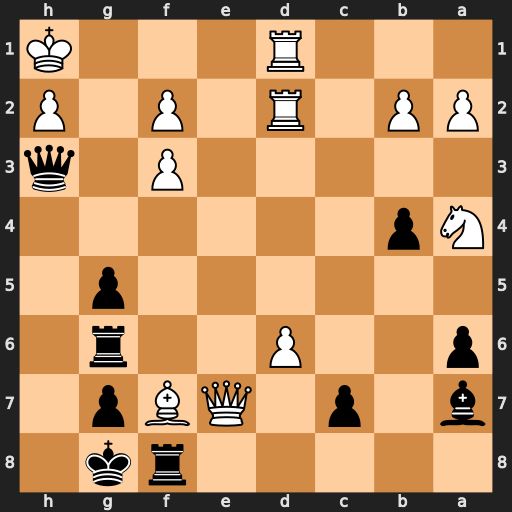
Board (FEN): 5rk1/b1p1QBp1/p2P2r1/6p1/Np6/5P1q/PP1R1P1P/3R3K
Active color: b
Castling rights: -
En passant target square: -
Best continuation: Rxf7 Qe8+ Rf8 Qxf8+ Kxf8